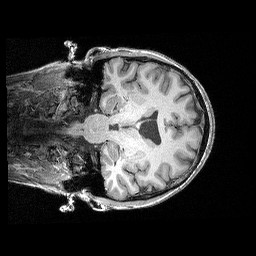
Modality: T1w
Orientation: coronal
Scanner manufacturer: siemens
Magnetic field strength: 3 T
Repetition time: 2.3 s
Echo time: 0.00298 s